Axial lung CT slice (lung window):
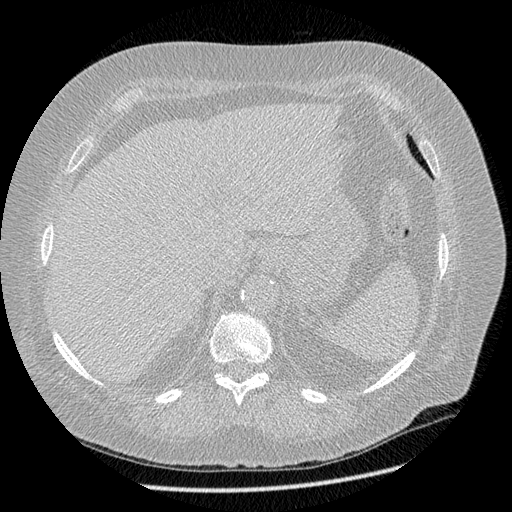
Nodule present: no